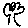
Label: tree